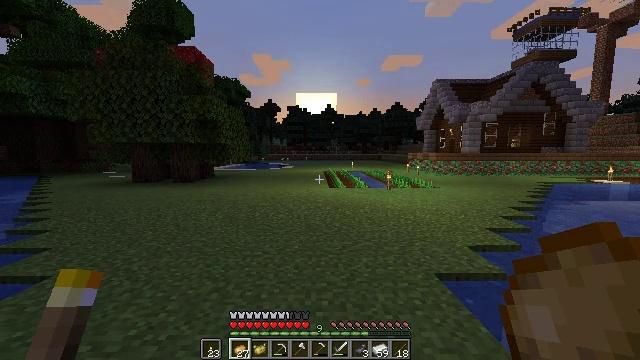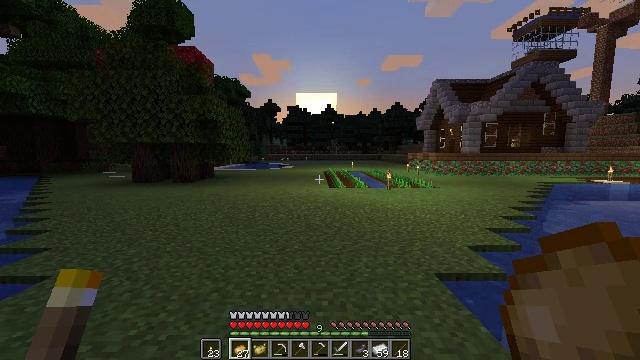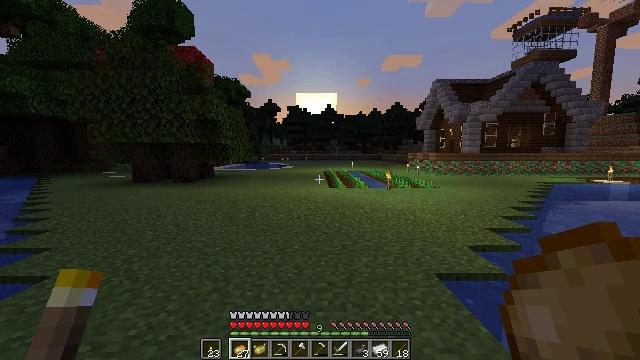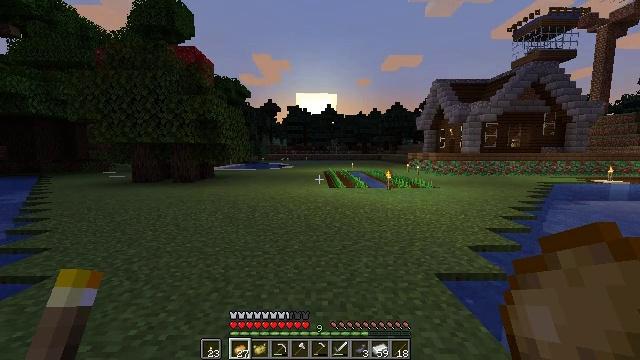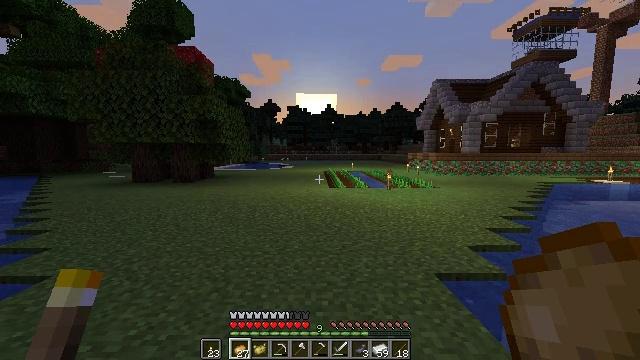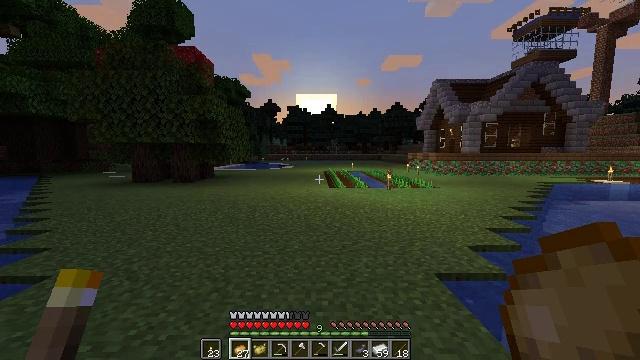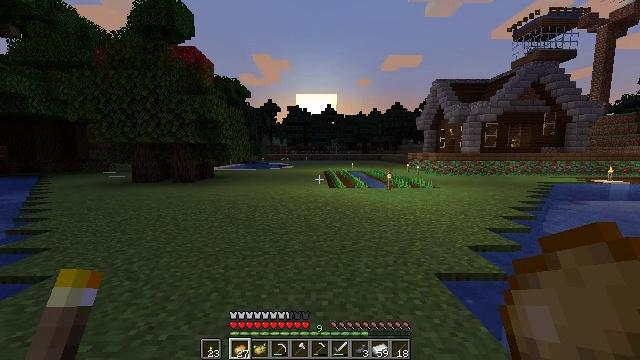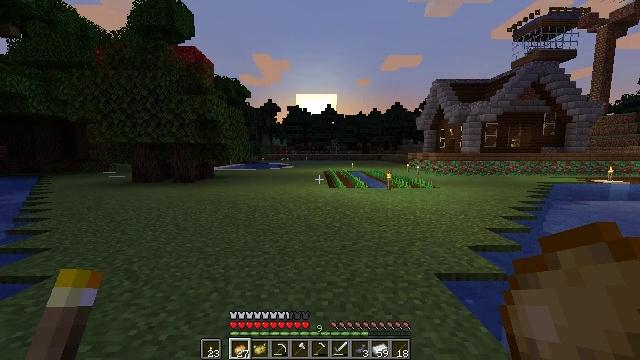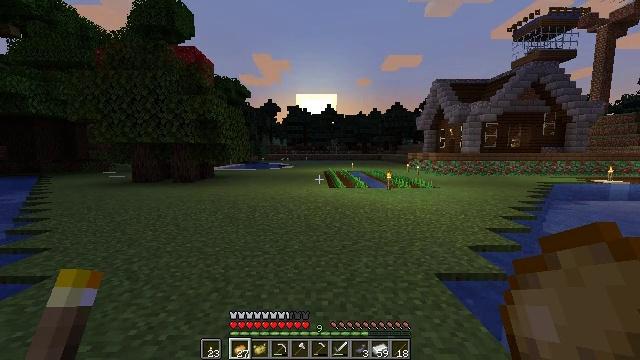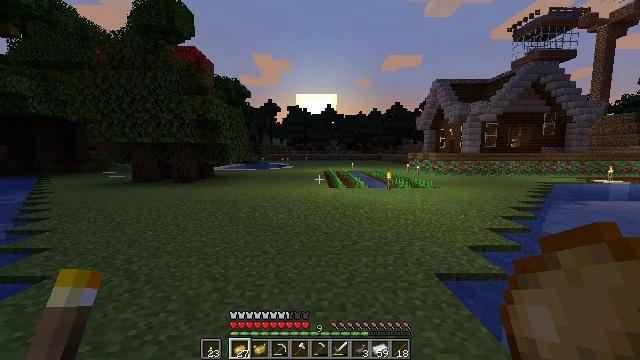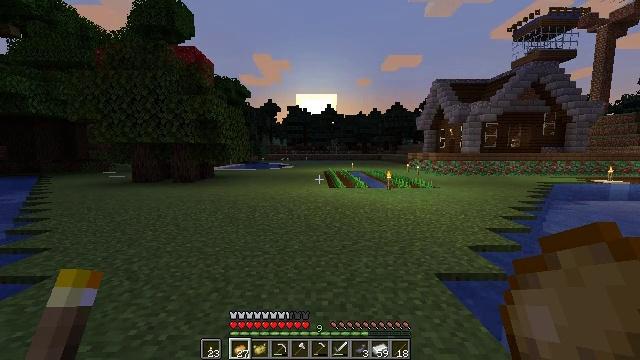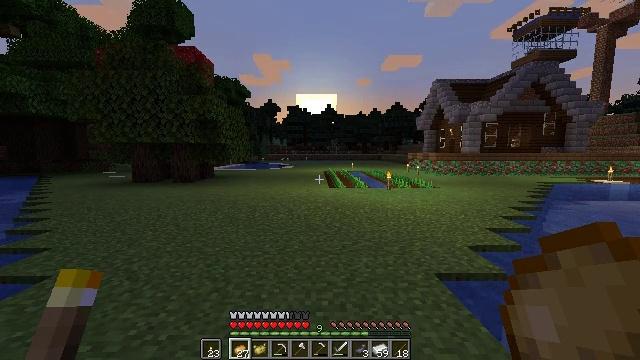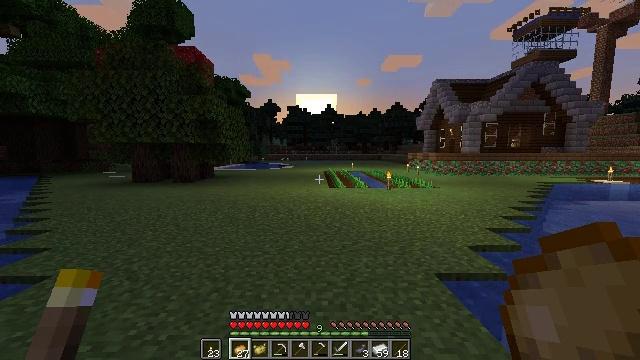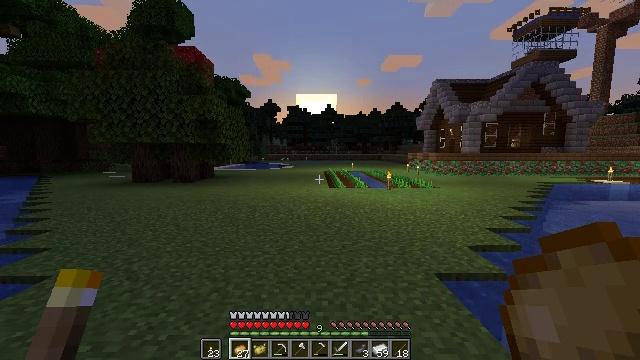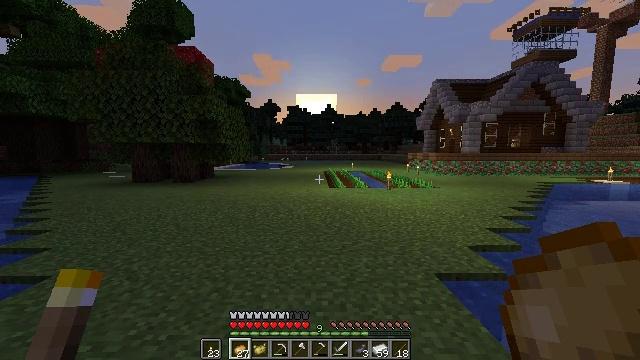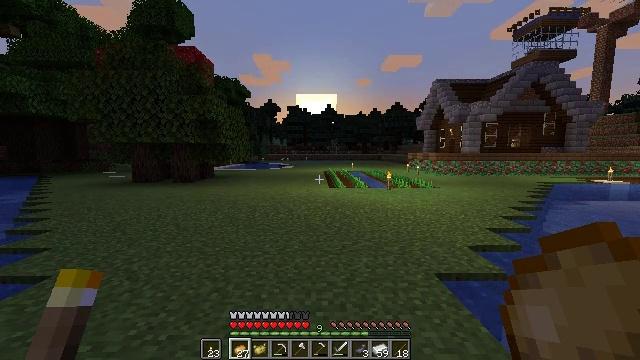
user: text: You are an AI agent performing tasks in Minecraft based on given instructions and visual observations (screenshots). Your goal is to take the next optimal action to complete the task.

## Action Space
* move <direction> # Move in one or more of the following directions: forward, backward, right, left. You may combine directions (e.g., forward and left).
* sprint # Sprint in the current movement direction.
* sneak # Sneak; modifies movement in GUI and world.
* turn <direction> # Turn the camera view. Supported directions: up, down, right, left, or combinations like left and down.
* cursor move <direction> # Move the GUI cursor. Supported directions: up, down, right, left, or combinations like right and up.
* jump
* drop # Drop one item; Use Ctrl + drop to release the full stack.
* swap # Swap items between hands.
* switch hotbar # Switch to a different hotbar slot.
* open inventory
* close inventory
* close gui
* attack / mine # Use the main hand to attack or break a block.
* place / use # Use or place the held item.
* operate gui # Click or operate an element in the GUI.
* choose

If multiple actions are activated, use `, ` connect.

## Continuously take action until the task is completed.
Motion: motion action
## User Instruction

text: Smelt a baked potato.
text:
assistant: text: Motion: no_op
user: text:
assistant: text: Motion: no_op
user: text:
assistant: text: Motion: no_op
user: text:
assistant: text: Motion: no_op
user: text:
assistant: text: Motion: no_op
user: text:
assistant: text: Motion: no_op
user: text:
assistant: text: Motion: no_op
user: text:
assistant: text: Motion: no_op
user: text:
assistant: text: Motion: no_op
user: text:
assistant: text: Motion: no_op
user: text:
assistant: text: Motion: no_op
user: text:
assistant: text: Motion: no_op
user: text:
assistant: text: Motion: no_op
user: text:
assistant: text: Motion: no_op
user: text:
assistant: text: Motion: no_op
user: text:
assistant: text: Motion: no_op
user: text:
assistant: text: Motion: no_op
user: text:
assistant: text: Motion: no_op
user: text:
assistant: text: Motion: no_op
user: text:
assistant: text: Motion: no_op
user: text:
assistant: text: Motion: no_op
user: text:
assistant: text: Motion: no_op
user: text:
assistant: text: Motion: no_op
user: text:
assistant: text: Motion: no_op
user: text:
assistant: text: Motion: no_op
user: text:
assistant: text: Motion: no_op
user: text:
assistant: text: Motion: no_op
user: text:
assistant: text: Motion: no_op
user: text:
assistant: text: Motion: no_op
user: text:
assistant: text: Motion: no_op